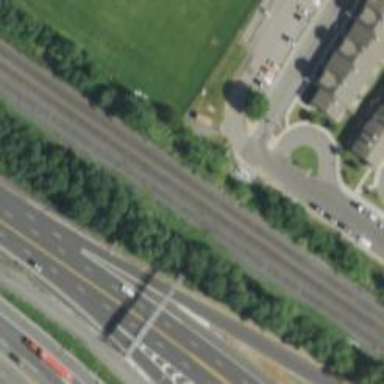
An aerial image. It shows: Abandoned railway with embankment.